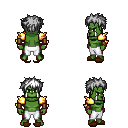
a pixel art fantasy rpg character, male body template, orc, green skin, gold arm armor, white pants, white bedhead hairstyle, leather bracers, brown slippers, four views (front, back, left, right), 2x2 character sprite sheet, small pixel art, hard edges, no anti-aliasing